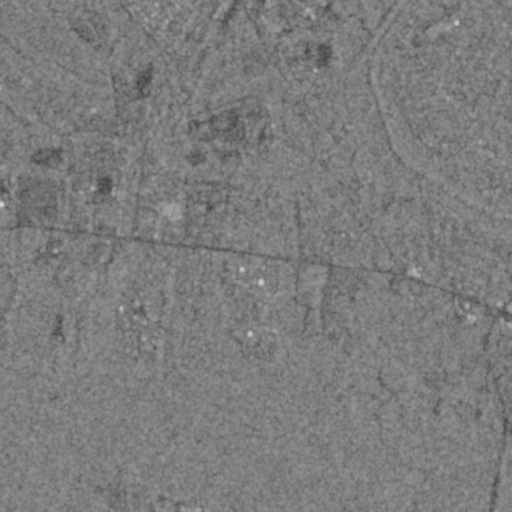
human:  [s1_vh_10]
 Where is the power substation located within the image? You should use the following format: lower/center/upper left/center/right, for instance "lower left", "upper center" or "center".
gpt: The power substation is located in the upper center of the image.
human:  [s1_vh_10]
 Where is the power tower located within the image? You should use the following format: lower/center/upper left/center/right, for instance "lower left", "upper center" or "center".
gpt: The power tower is located in the upper right of the image.
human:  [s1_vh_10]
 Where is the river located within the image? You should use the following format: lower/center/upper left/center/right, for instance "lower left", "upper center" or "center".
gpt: The river is located in the lower right of the image.
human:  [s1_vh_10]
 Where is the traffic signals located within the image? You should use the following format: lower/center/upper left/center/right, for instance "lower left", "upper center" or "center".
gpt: The traffic signals is located in the center right of the image.
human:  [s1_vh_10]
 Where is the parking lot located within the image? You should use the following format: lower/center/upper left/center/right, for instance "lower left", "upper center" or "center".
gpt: There is no parking lot in the image.

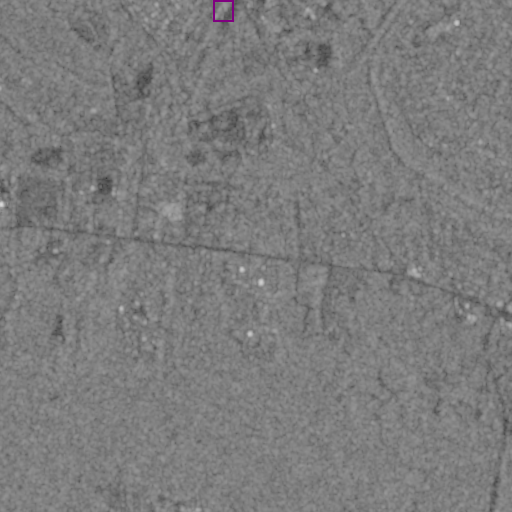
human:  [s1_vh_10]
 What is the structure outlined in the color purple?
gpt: The structure outlined in purple is a building.
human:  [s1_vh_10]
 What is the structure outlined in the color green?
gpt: There is no green outline.